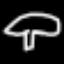
Label: mushroom